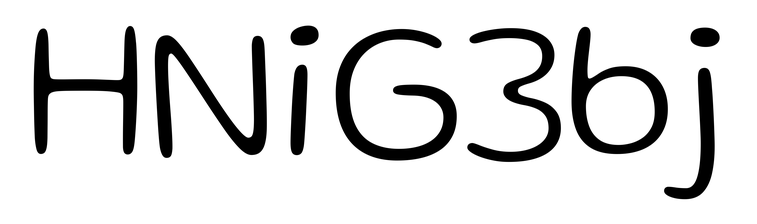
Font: Gluten_ExtraLight